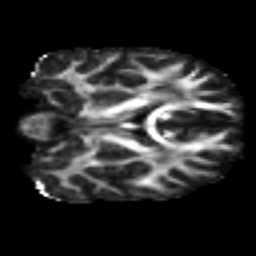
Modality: FA
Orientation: coronal
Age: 20
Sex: female
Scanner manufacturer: siemens
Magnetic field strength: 3 T
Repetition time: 2.3 s
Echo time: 0.085 s